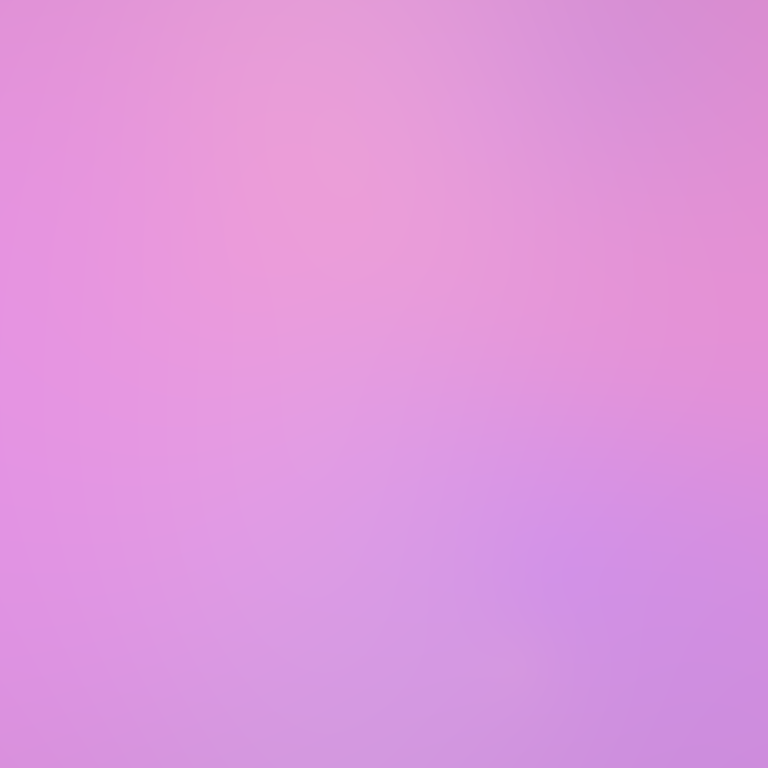
Abstract light effect, smooth gradient from soft pink to light purple, calm atmosphere, diffuse light, no room, no furniture, no objects.